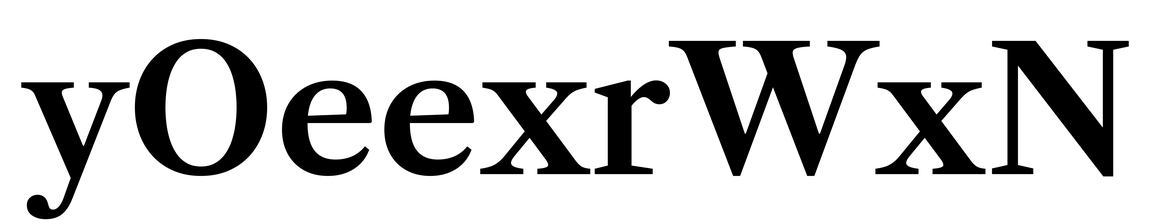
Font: LibreCaslonText_SemiBold